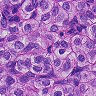
Metastatic tissue present: yes